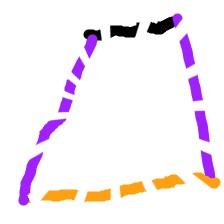
Shape: trapezoid